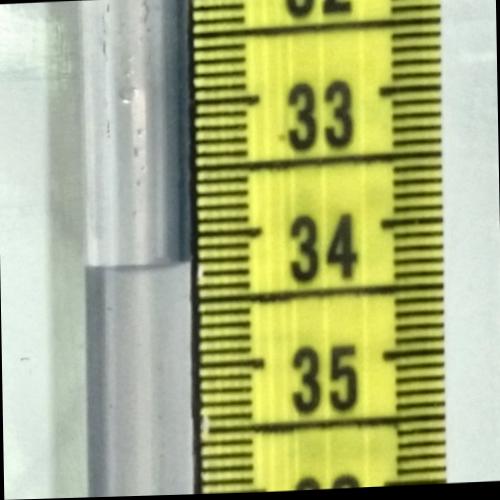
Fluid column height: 34.2 cm